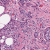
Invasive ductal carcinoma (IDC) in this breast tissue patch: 1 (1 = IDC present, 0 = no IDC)